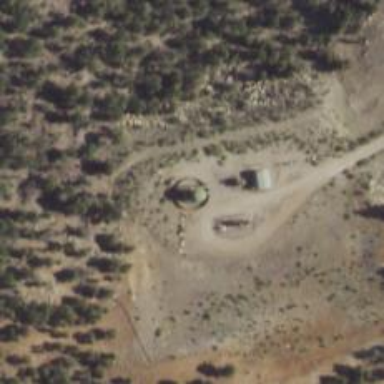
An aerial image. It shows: Storage tank with man-made structure.